Question: I am using Bootstrap 3 dropdown-menu inside a dynamically generated container. The dropdown-menu appears behind the newly generated elements. See image reference.

container item 'position: relative; z-index: 1;'
dropdown-menu 'position: absolute; z-index: 10000;'
I also did test btn-group with a higher z-index and it did not work.
Here is a working fiddle <URL>
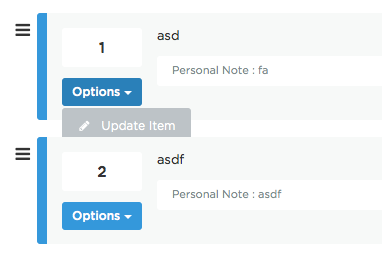
Answer: You don't need to add z-index property.. Simply remove it and it will work..
i.e.
'''
#container > li {
display: block;
border-radius: 3px;
position: relative;
padding: 15px;
background: #ecf0f1;
margin-bottom: 15px;
}
'''
<URL>